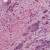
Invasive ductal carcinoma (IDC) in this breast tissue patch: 1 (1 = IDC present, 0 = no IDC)